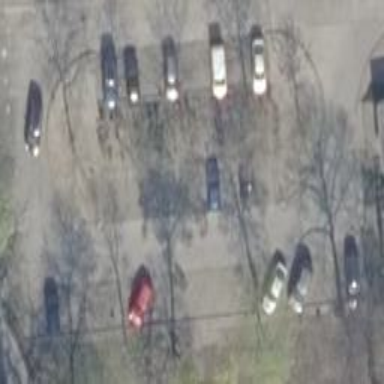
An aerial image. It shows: Street-side parking area.